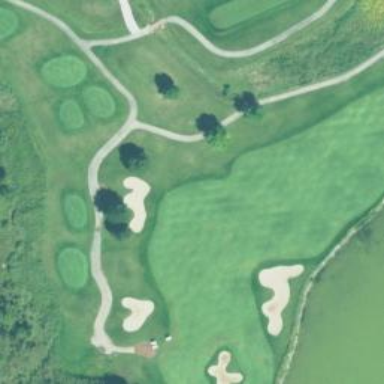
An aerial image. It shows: Path for both road and golf.